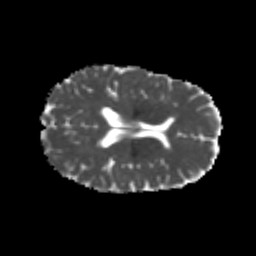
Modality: MD
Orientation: axial
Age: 24
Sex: female
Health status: healthy
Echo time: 0.074 s